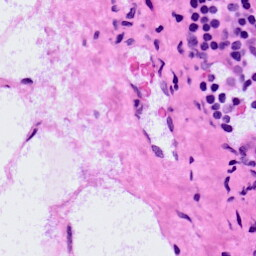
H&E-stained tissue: LymphNode